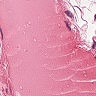
Metastatic tissue present: no